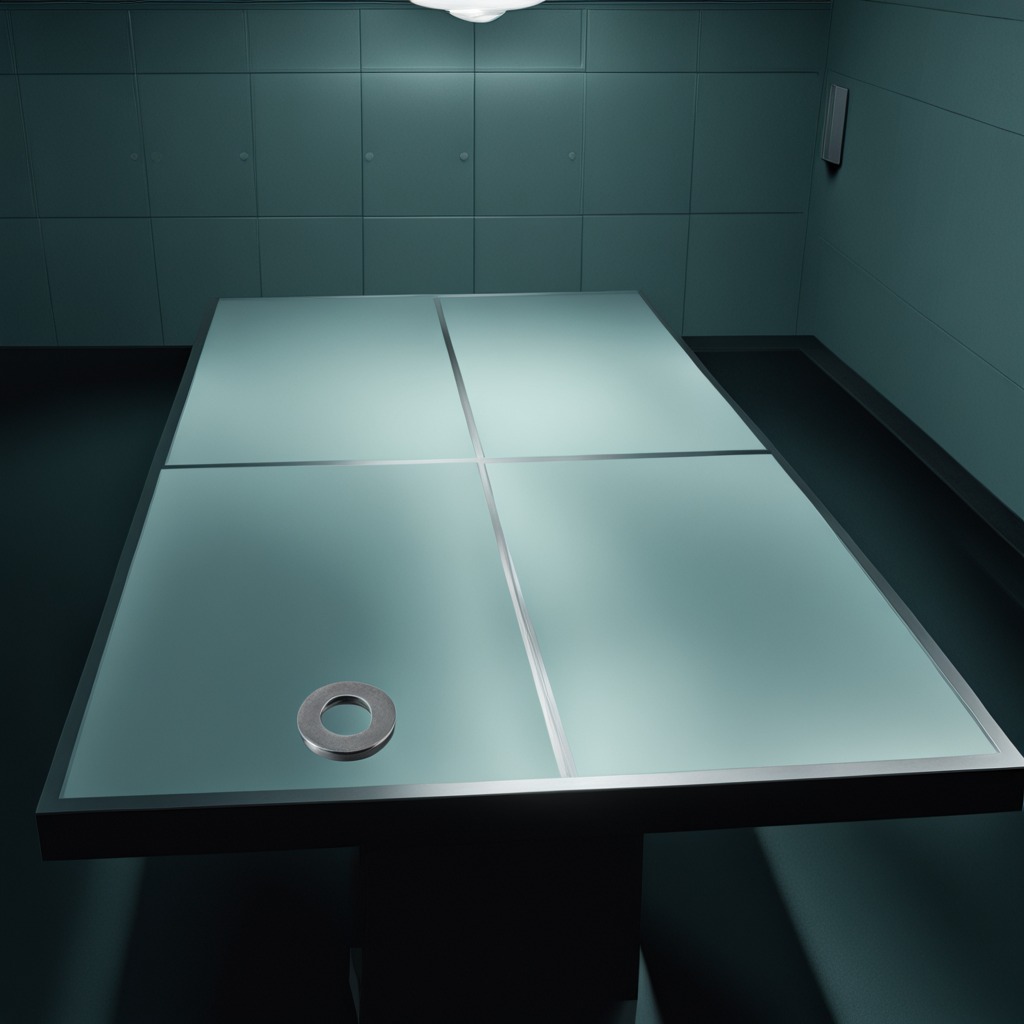
A flat metal washer lies on the clean empty table in a railway signal maintenance room lit by harsh overhead fluorescents.